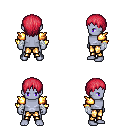
a pixel art fantasy rpg character, male body template, dark elf, purple skin, gold arm armor, gold greaves, ruby red plain hairstyle, white cloth bandages, four views (front, back, left, right), 2x2 character sprite sheet, small pixel art, hard edges, no anti-aliasing